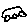
Label: car